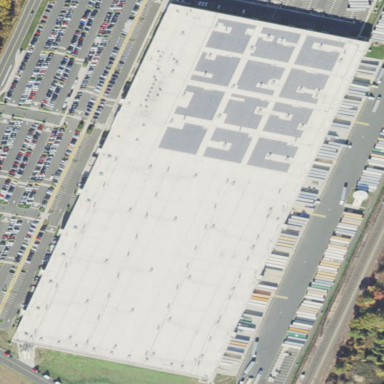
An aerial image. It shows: Warehouse.